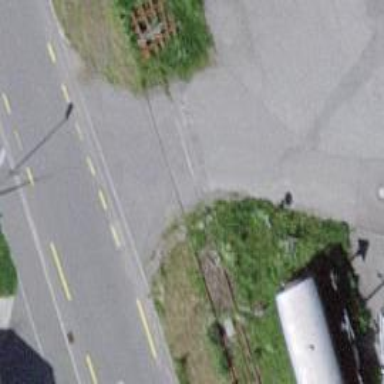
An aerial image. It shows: Railway level crossing.